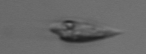
Label: Oxytoxum